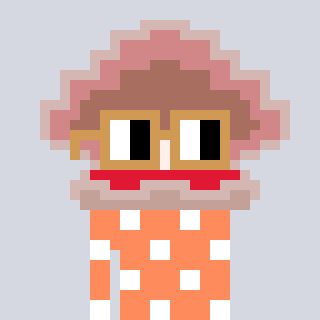
a pixel art character with square brown glasses, a oyster-shaped head and a peachy-colored body on a cool background